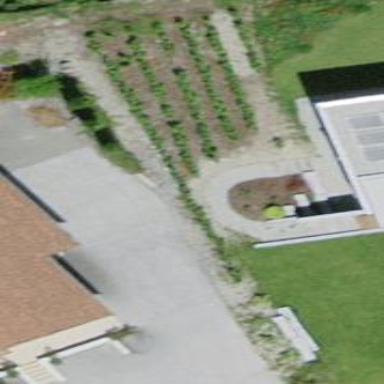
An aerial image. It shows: Vineyard growing grapes.